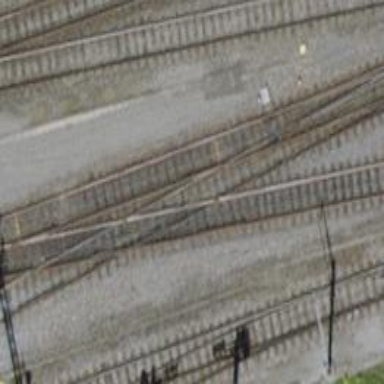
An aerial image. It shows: Single railway track with electrified contact line.